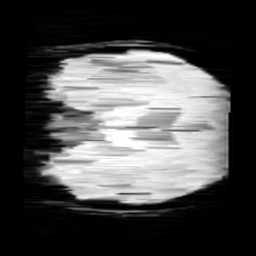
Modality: minIP
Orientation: coronal
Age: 11
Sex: male
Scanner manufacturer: siemens
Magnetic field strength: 3 T
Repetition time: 0.027 s
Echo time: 0.02 s